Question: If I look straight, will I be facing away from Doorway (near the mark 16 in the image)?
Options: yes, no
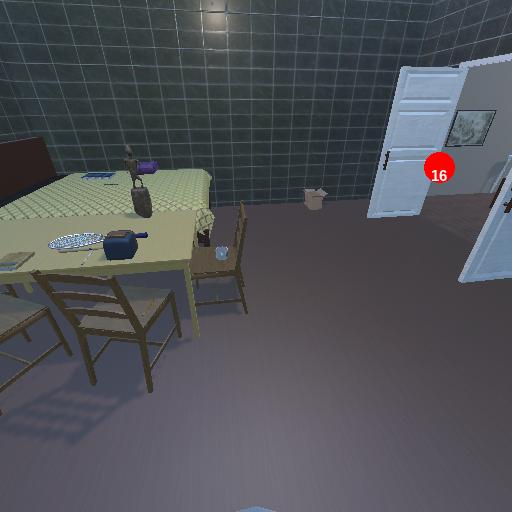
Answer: yes